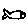
Label: fish